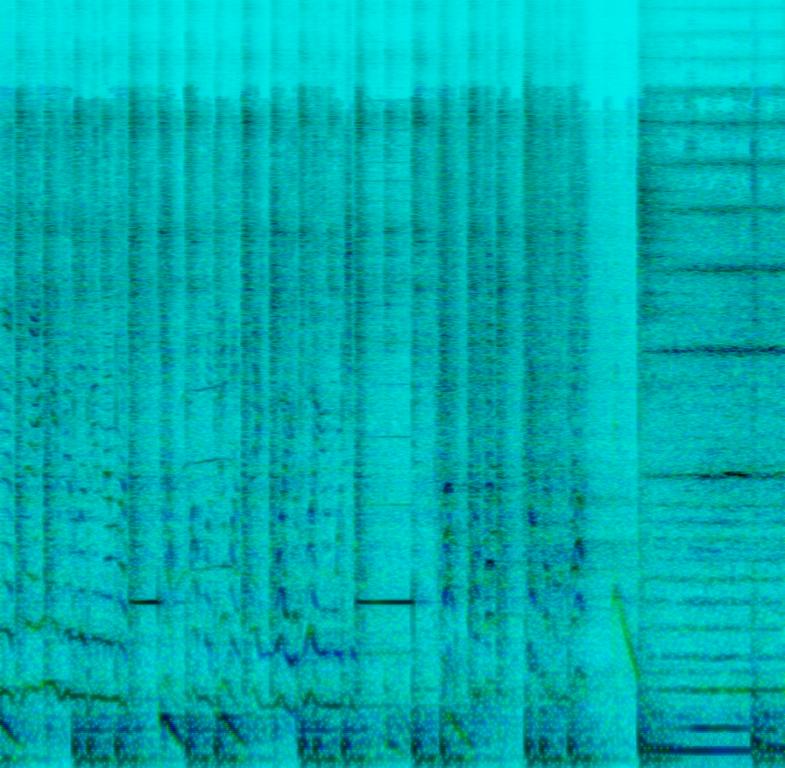
The song is an upbeat pop song with a slight hip hop influence. It's a live performance and features a breathy, seductive female vocalist. The backup singers almost chant or laugh in a staccato way that creates a vocal riff. There are string instruments in the background. This is a live performance.